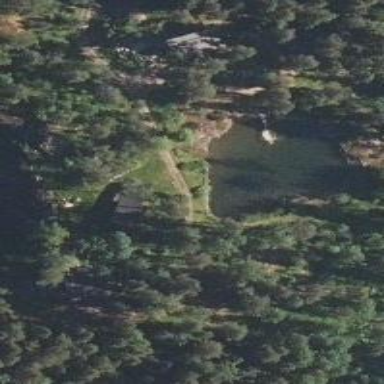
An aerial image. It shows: Pond surrounded by natural water.